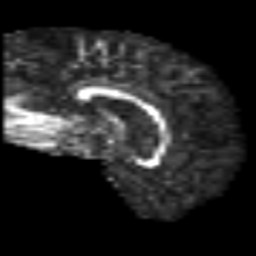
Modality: FA
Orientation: sagittal
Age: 50
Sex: male
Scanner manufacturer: siemens
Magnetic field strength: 3 T
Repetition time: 6.1 s
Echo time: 0.101 s